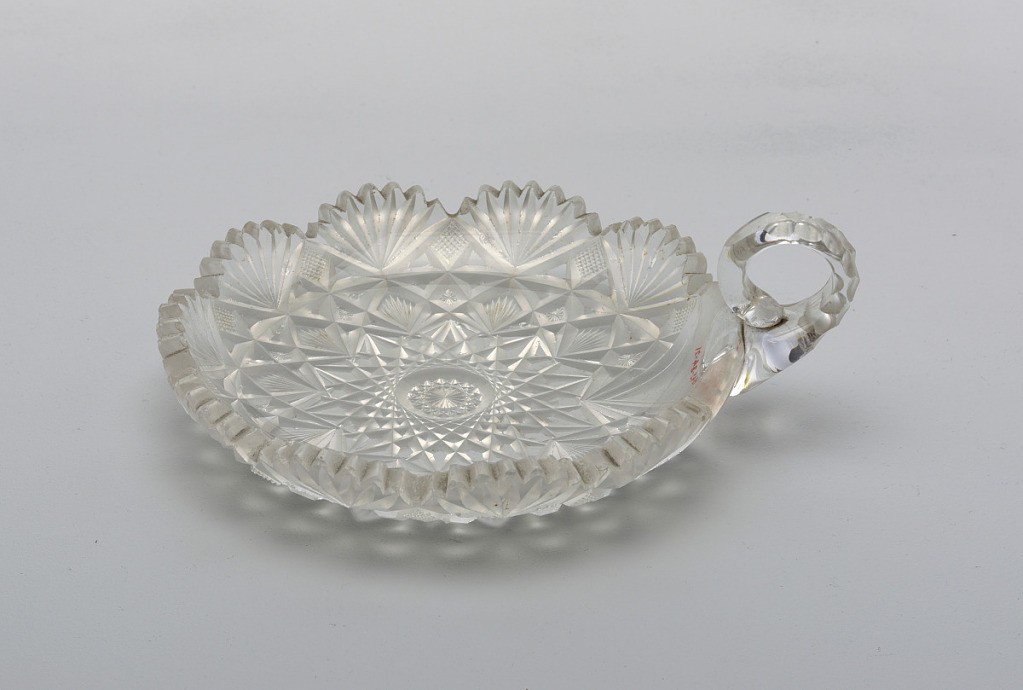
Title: Candy dish
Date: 19th century
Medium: glass
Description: Cut glass candy dish with handle